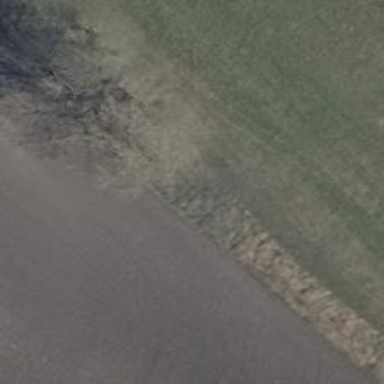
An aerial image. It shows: Row of trees in natural setting.